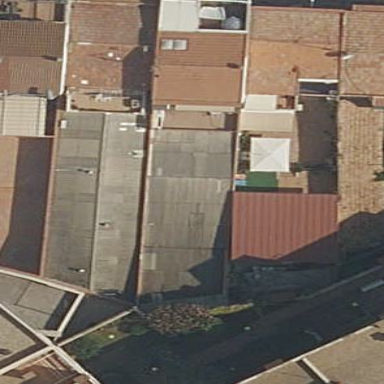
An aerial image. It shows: Part of building.